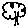
Label: tree